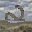
Label: 2